Field crop: maize
Growth stage: 2
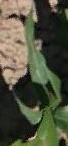
Species: maize